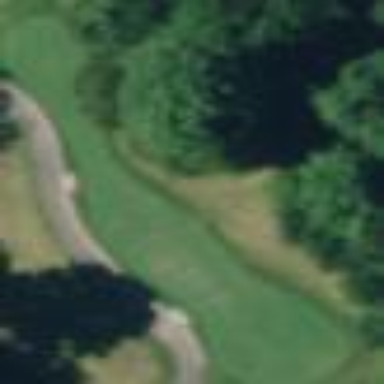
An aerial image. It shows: Grass area designated as golf tee.